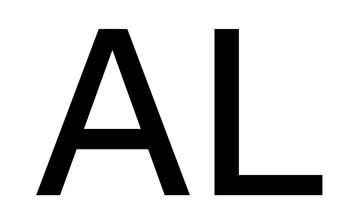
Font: InstrumentSans_Medium